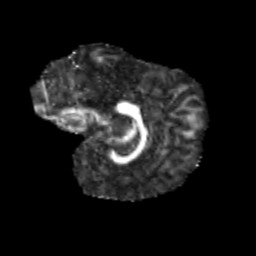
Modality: FA
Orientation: sagittal
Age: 11
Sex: male
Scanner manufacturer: siemens
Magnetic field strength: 3 T
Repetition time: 3.8 s
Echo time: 0.07 s